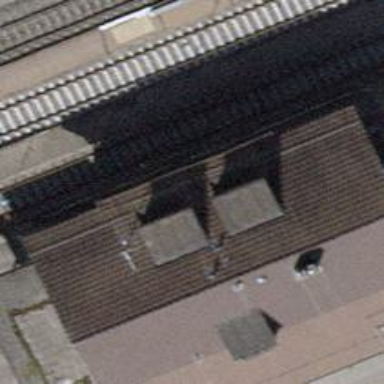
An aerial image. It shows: Railway station that also serves as public transport station.